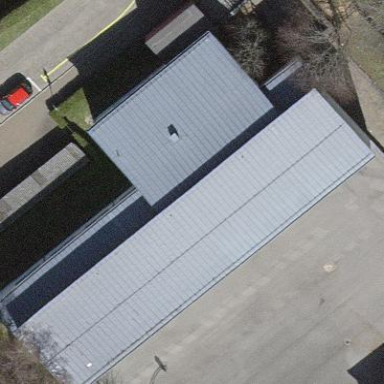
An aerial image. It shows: School building.